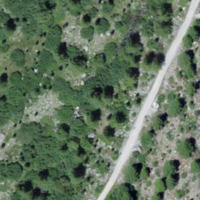
EUNIS habitat code: 26
Species observed at this site:
Polistes biglumis
Saxifraga paniculata
Chamaenerion dodonaei